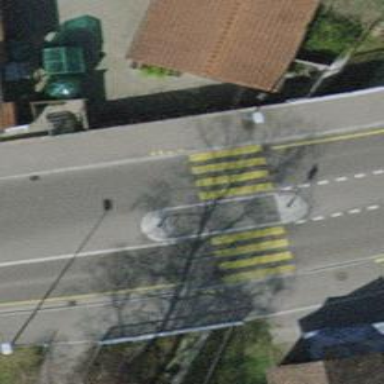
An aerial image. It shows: Marked zebra crossing with island in the middle.